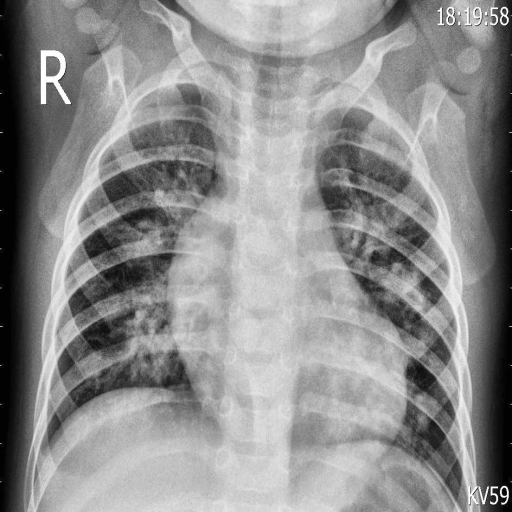
Finding: PNEUMONIA